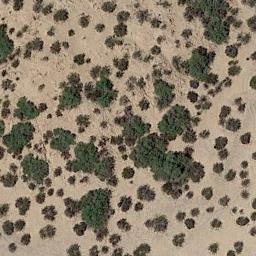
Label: chaparral